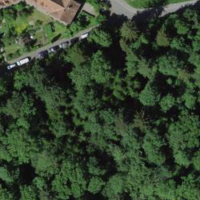
EUNIS habitat code: 53
Species observed at this site:
Arum maculatum
Geum urbanum